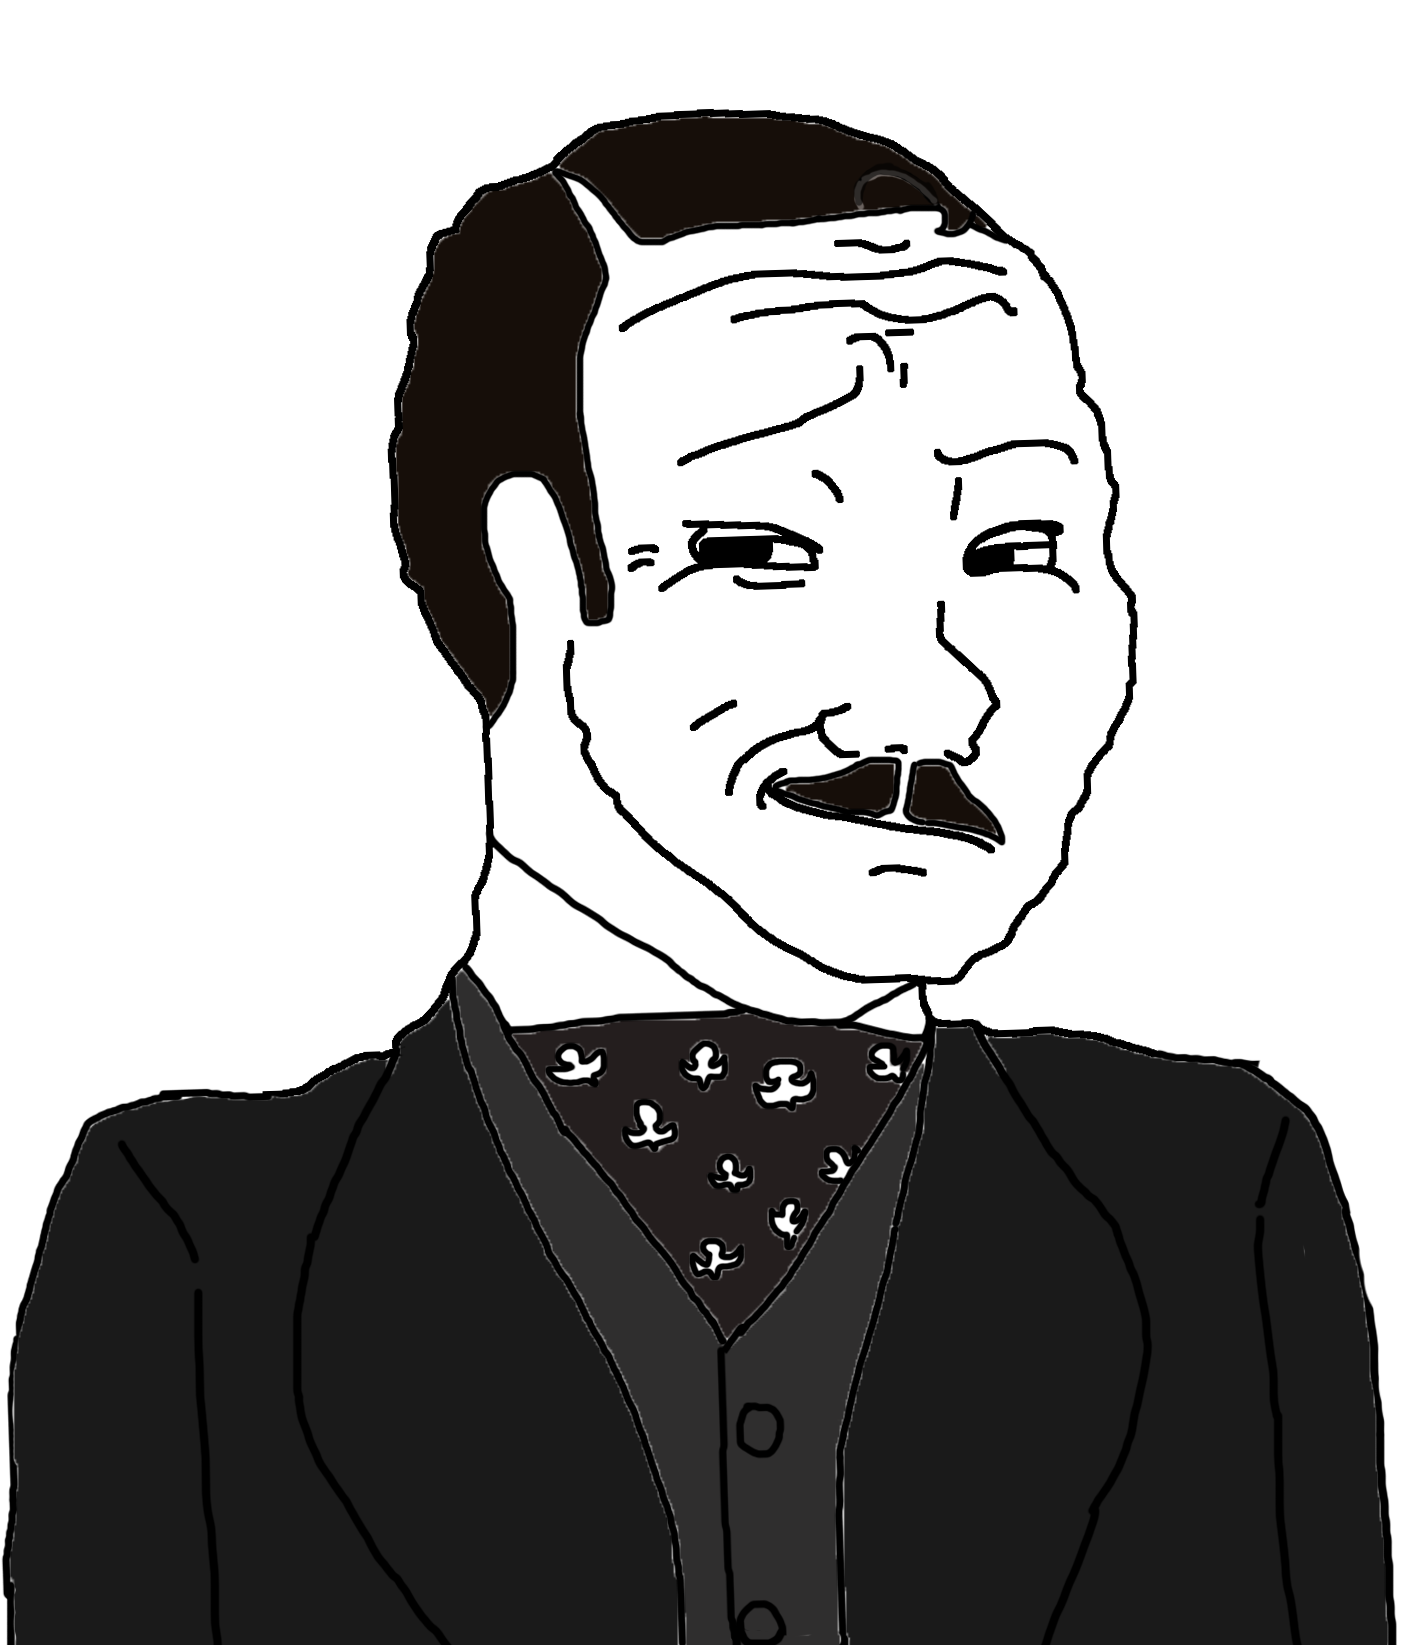
Label: 5_Smugjak